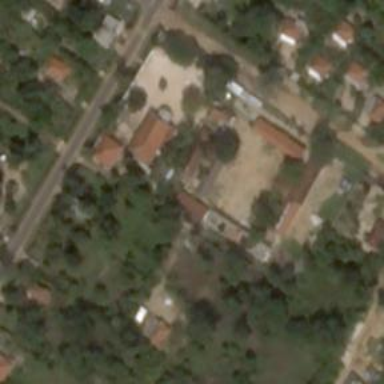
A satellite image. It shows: School.